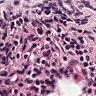
Metastatic tissue present: no